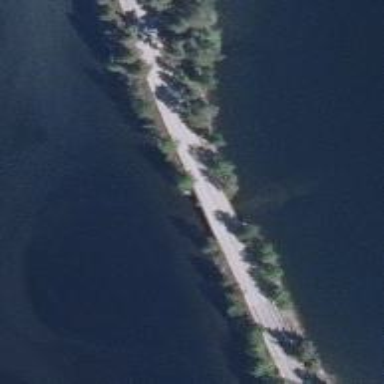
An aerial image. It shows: Paved tertiary road on asphalt bridge.